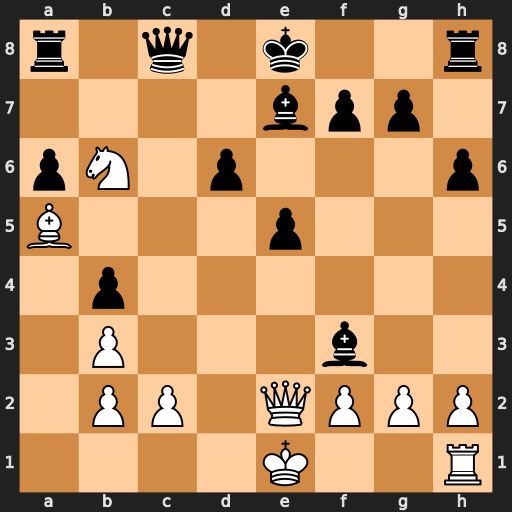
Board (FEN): r1q1k2r/4bpp1/pN1p3p/B3p3/1p6/1P3b2/1PP1QPPP/4K2R
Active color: w
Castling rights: Kkq
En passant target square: -
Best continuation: Qxf3 O-O Nxc8